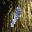
Label: 1